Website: apple
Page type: account-selection
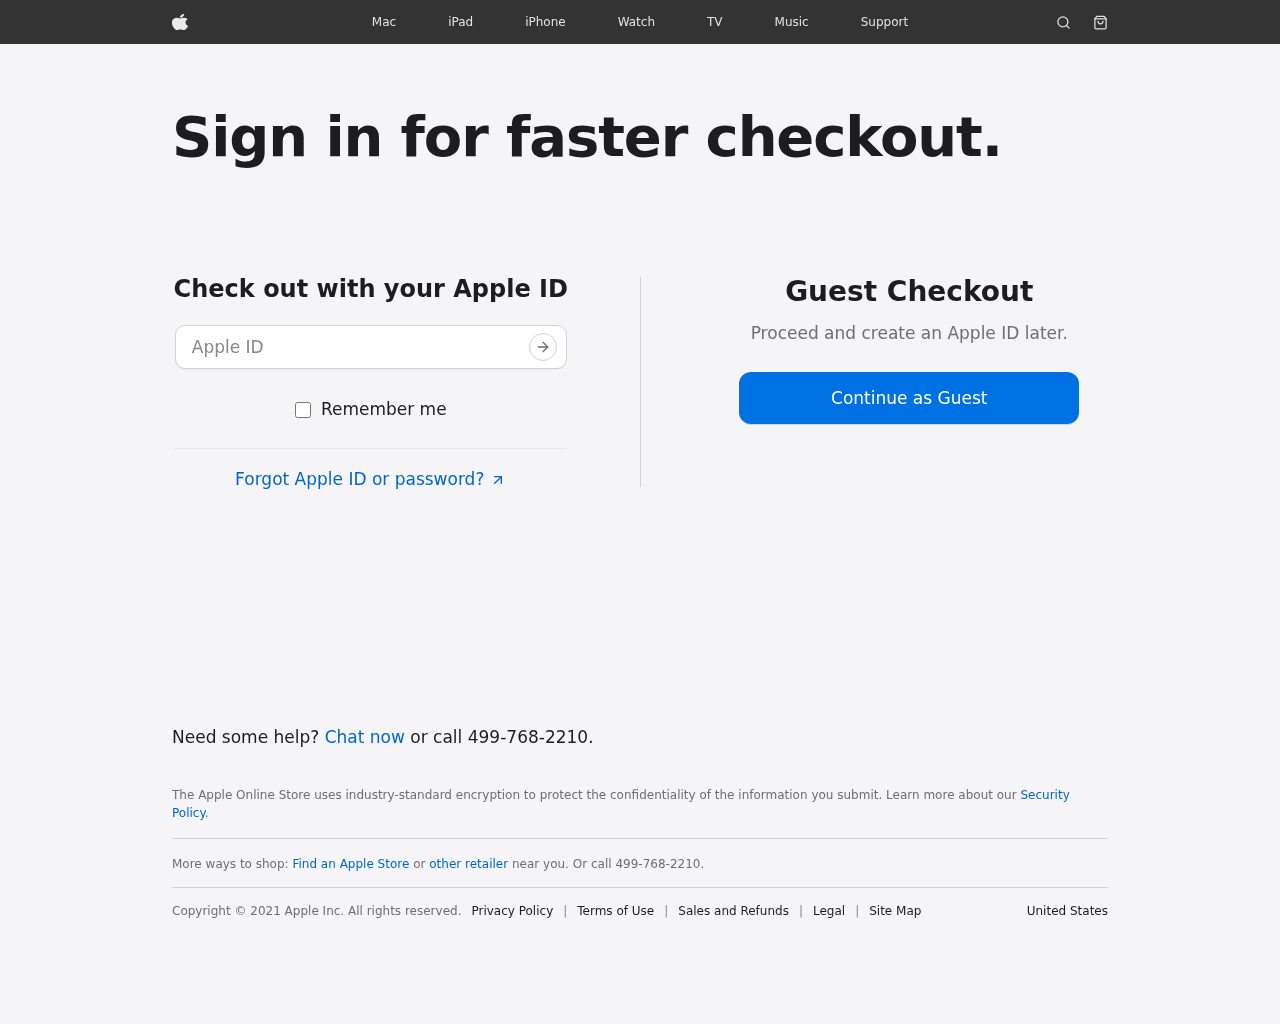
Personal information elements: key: PII_LOGIN_USERNAME
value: donyoung94